Field crop: maize
Growth stage: 1
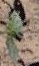
Species: datura